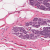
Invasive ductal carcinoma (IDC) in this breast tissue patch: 0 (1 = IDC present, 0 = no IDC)